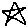
Label: star